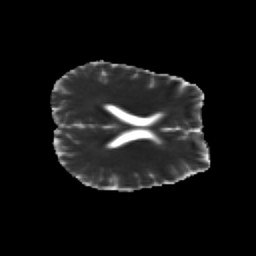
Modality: MD
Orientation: axial
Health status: healthy
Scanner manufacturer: siemens
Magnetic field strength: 3 T
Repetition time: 10 s
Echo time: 0.092 s